Interaction volume radius: 10 \u00c5
Interaction volume height: 10 \u00c5
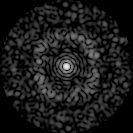
Disorder parameter: 0.8373